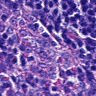
Metastatic tissue present: no